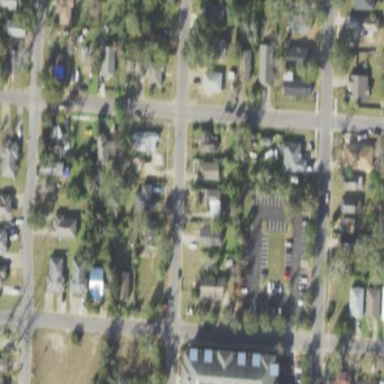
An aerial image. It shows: This residential area consists of single-family homes.